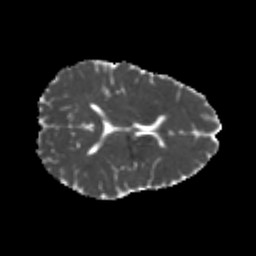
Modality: MD
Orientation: axial
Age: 25
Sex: female
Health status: healthy
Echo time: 0.074 s